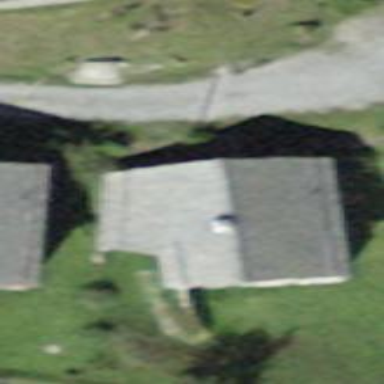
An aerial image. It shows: Simple house.